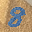
Label: 8